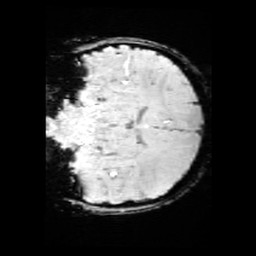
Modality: SWI
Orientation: coronal
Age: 10
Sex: female
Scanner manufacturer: siemens
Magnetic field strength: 3 T
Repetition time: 0.027 s
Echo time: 0.02 s